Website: macys
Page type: account-selection
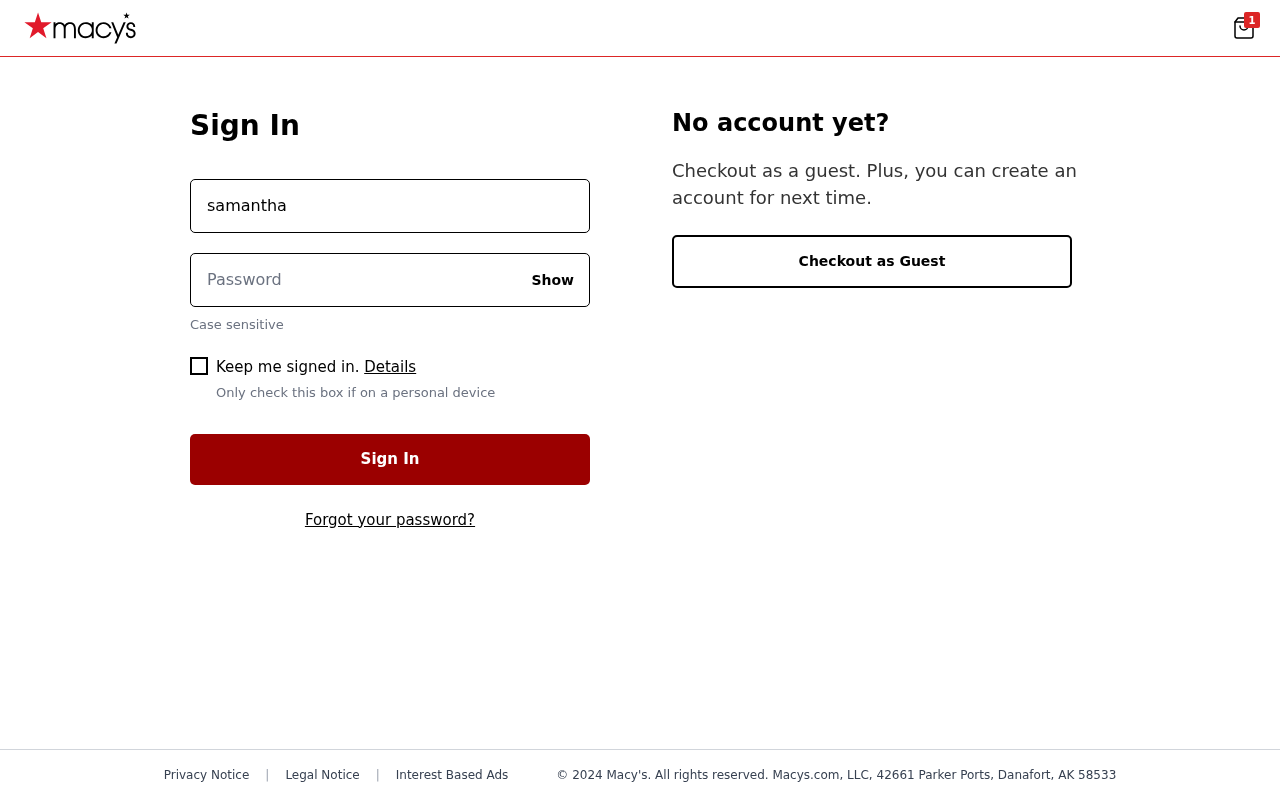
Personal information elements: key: PII_LOGIN_USERNAME
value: samantha6913
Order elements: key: ORDER_NUM_ITEMS
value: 1